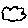
Label: cloud